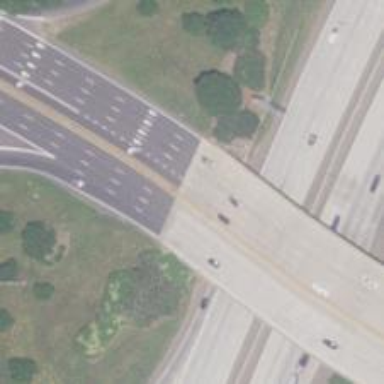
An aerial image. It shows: Primary highway with expressway characteristics.